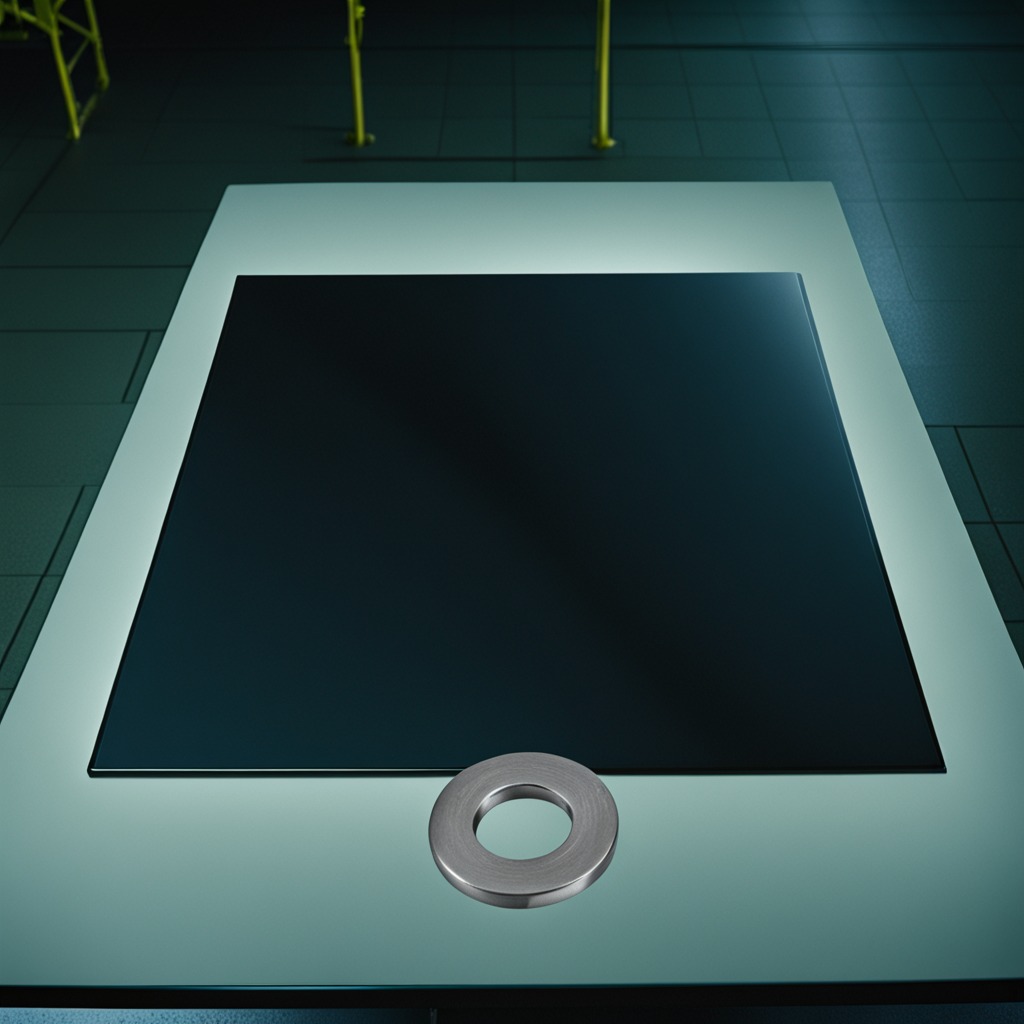
A flat metal washer is lying on a clean empty table in a railway signal maintenance room.